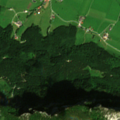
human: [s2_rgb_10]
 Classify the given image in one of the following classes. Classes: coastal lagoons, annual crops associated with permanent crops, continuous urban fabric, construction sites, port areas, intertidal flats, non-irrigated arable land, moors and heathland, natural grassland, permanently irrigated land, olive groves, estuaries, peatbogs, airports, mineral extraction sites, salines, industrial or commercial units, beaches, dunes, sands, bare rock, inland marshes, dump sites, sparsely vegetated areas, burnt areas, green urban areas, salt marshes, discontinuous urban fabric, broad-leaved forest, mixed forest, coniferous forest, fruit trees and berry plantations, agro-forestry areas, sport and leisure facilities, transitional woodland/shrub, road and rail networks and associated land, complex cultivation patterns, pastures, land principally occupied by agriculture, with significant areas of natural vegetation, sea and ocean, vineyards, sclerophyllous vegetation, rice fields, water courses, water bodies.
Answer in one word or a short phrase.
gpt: pastures, broad-leaved forest, coniferous forest, mixed forest, transitional woodland/shrub